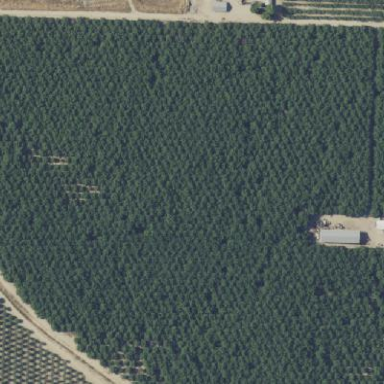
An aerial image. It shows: Orchard filled with walnut trees.